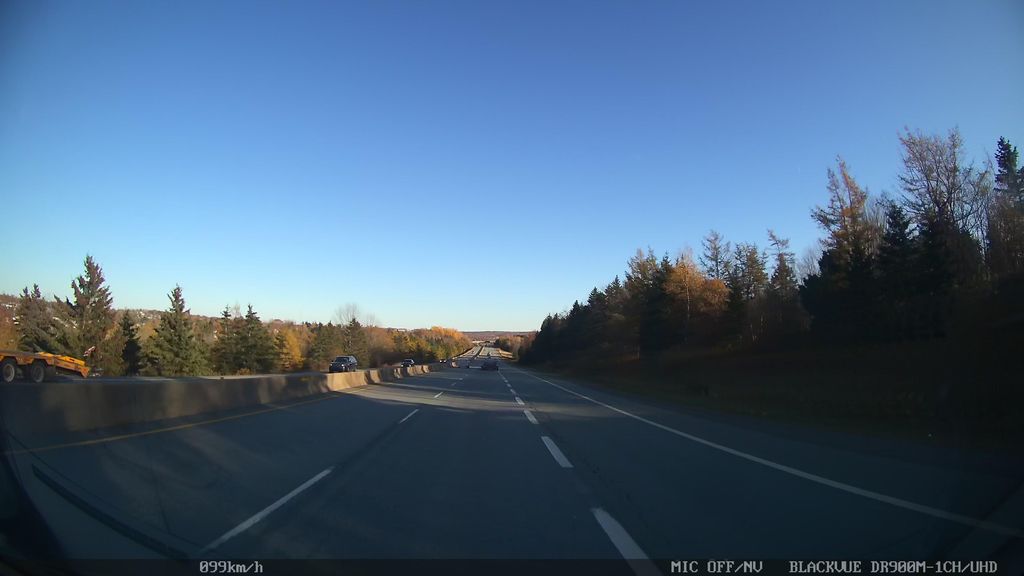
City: halifax